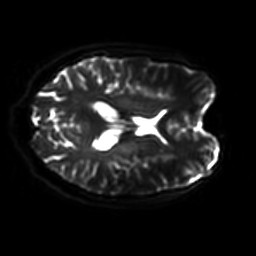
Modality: DWI
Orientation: axial
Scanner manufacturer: philips
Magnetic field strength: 7 T
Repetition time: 9.612 s
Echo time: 0.073 s